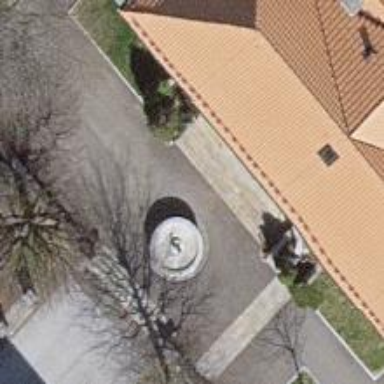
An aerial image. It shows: Fountain.